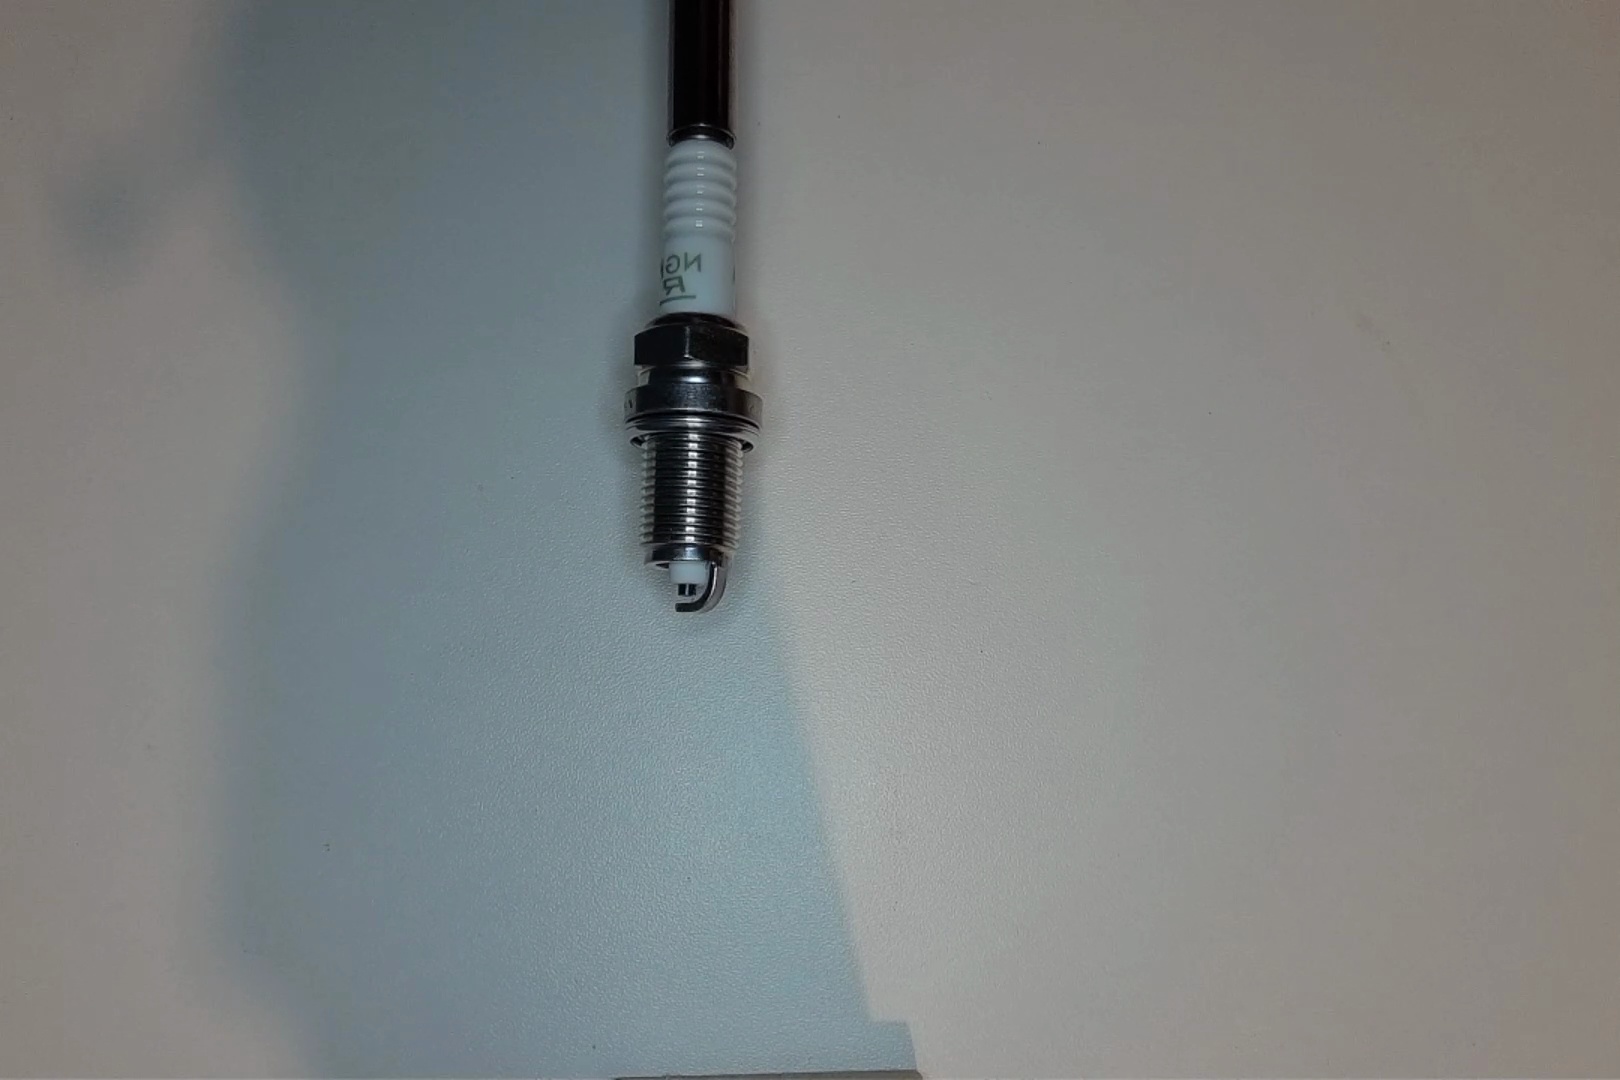
Label: normal